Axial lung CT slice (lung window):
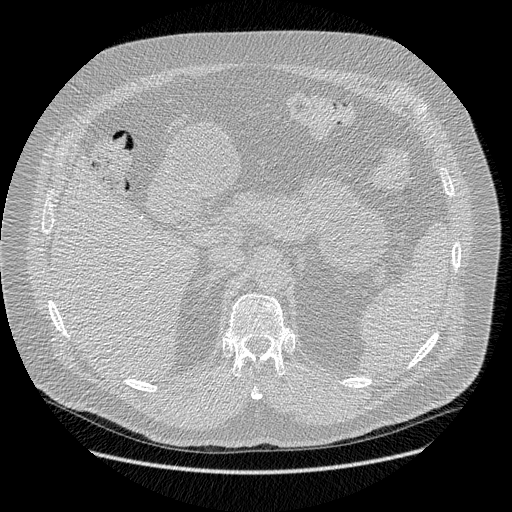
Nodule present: no